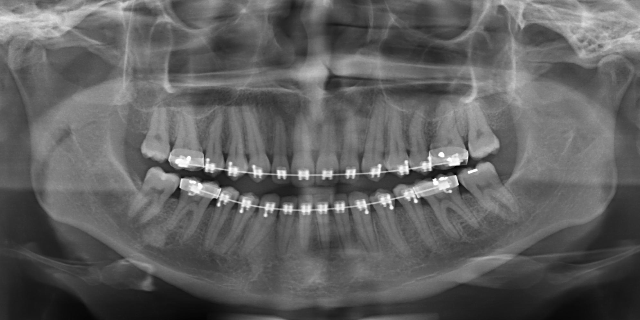
adult